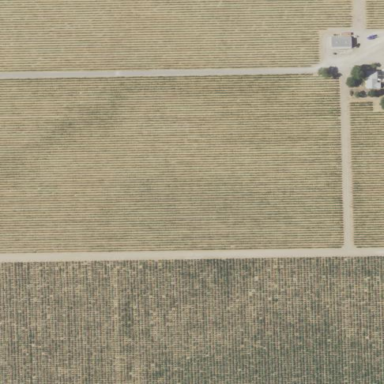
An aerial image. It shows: Vineyard growing grapes.